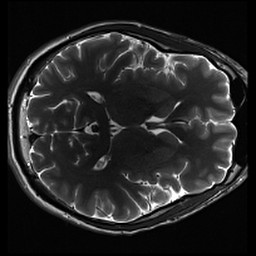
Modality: inplaneT2
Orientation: axial